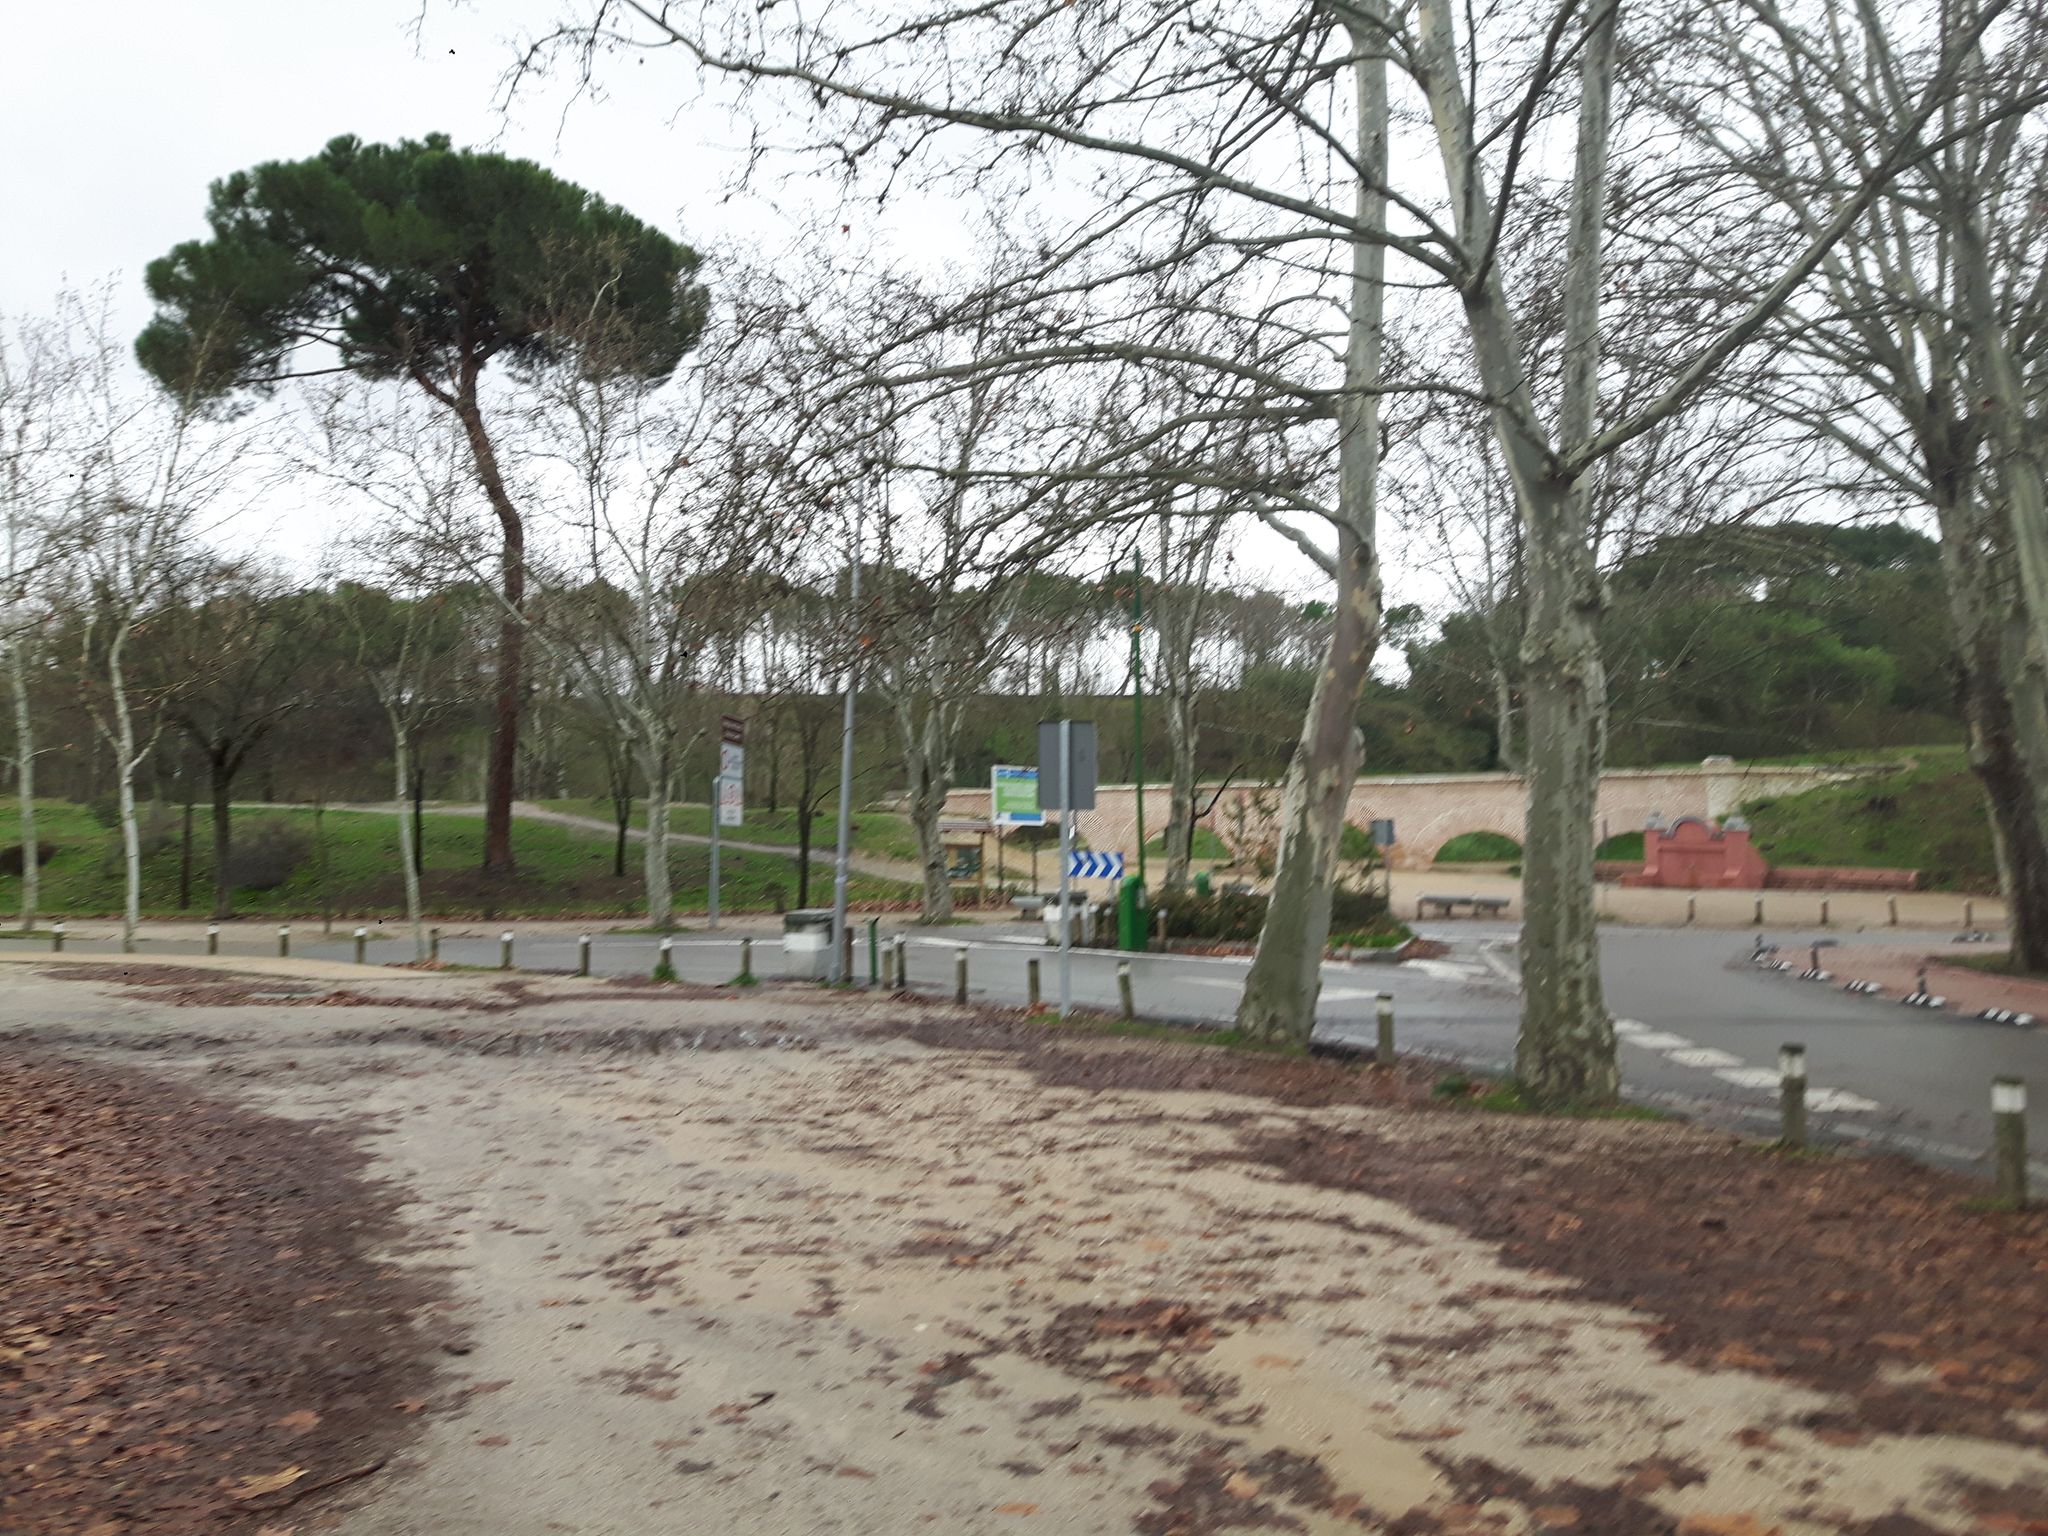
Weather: cloudy
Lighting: day
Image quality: slightly poor
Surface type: walking surface
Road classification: track
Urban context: urban centre
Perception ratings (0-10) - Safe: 5.36, Lively: 0.91, Beautiful: 9.13, Boring: 5.92, Depressing: 5.05, Wealthy: 4.3